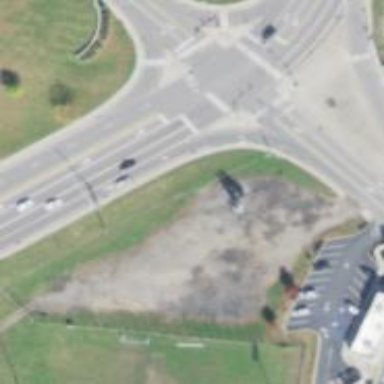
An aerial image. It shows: Secondary link road with asphalt surface.